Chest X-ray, PA view. Patient: 46 years old, sex M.
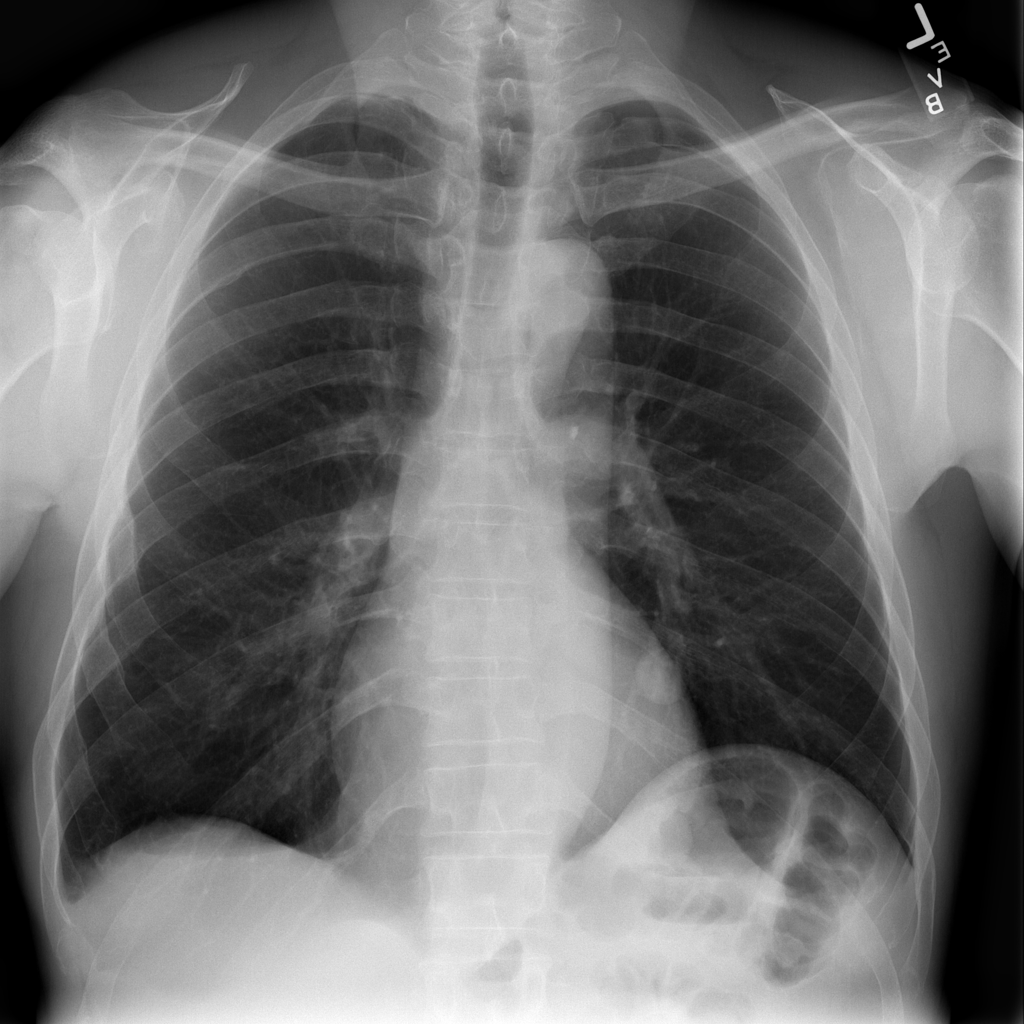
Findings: No Finding